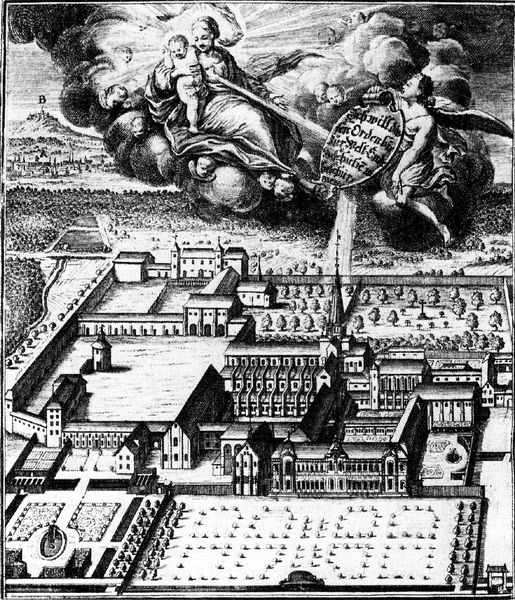
Titel: Vogelschau des Zisterzienserklosters Cîteaux (gegr- 1098), Ansicht der Klosteranlage mit ihren neuzeitlichen Erweiterungen vor ihrer Zerstörung
Künstler: B. Farjat
Schlagwörter: gott, himmel, bäume, stadt, zeichnung, anlage, gebäude, schloss, hügel, kirche, engel, garten, dorf, schild, kloster, druck, friedhof, jesus, maria, vogelschau, abriss, sw